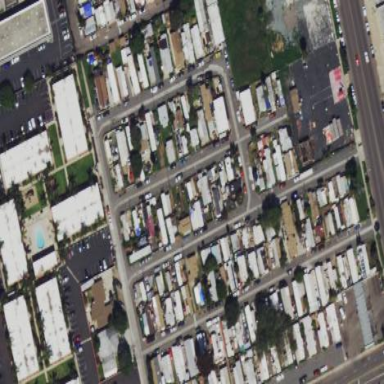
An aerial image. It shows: Residential area known as trailer park.